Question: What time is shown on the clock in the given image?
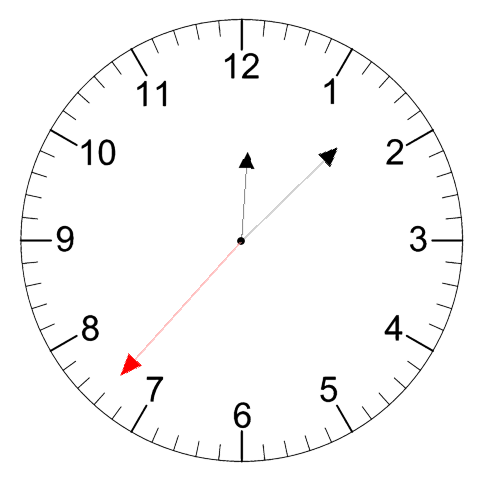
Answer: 12:07:37